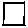
Label: square